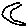
Label: moon